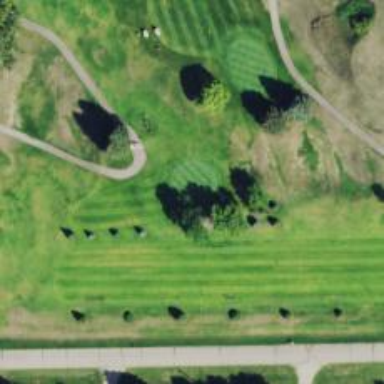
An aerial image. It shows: View of golf hole.